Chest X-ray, PA view. Patient: 63 years old, sex F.
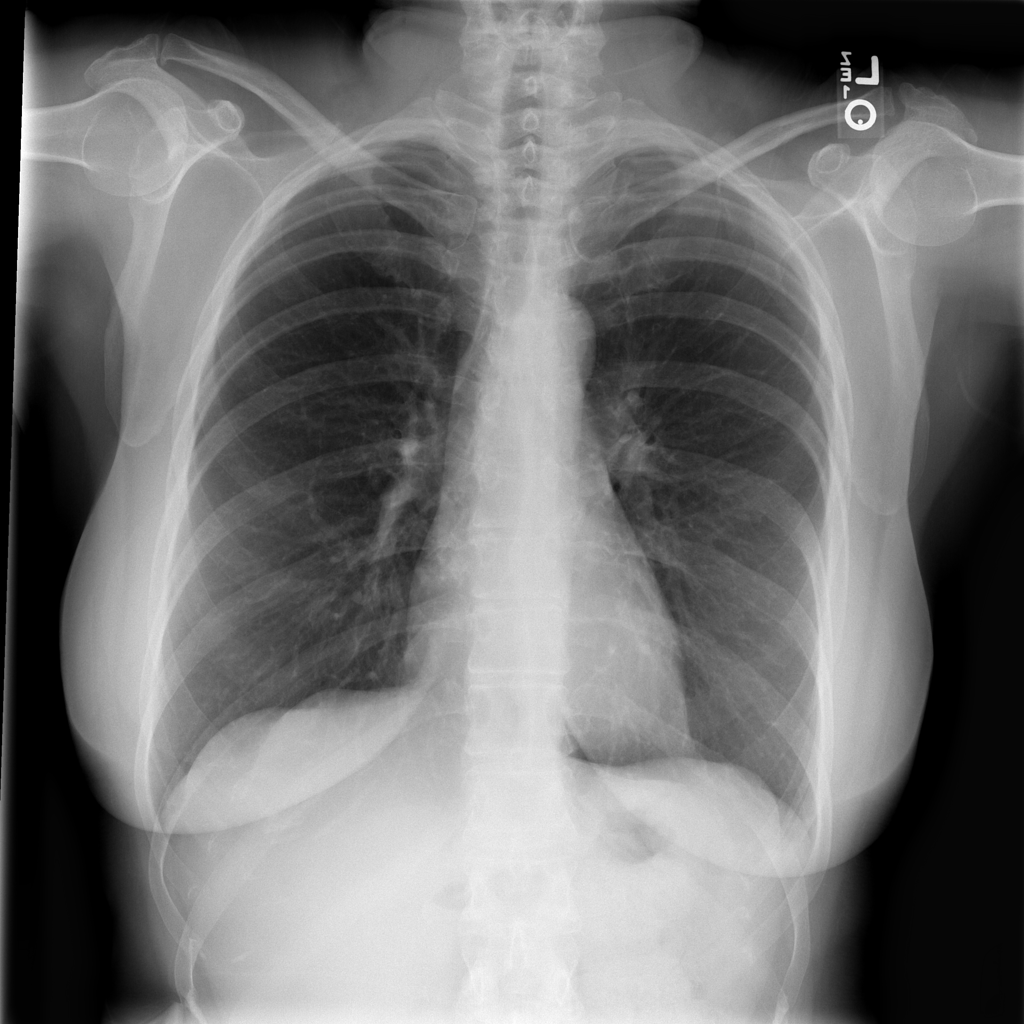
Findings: No Finding